Field crop: maize
Growth stage: 1
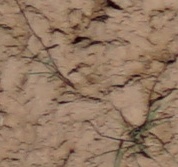
Species: lolium